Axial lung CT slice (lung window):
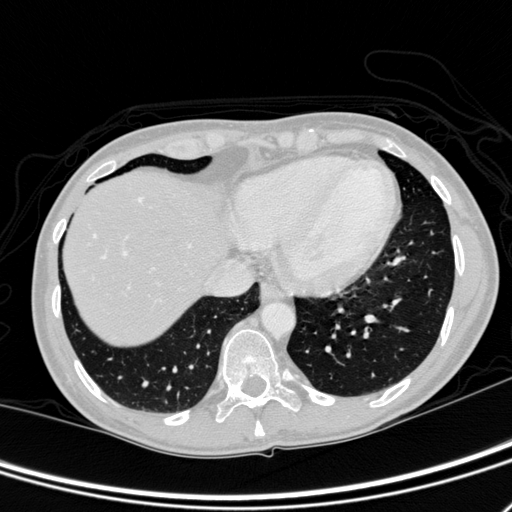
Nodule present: no